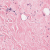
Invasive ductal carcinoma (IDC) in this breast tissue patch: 0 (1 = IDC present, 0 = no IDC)